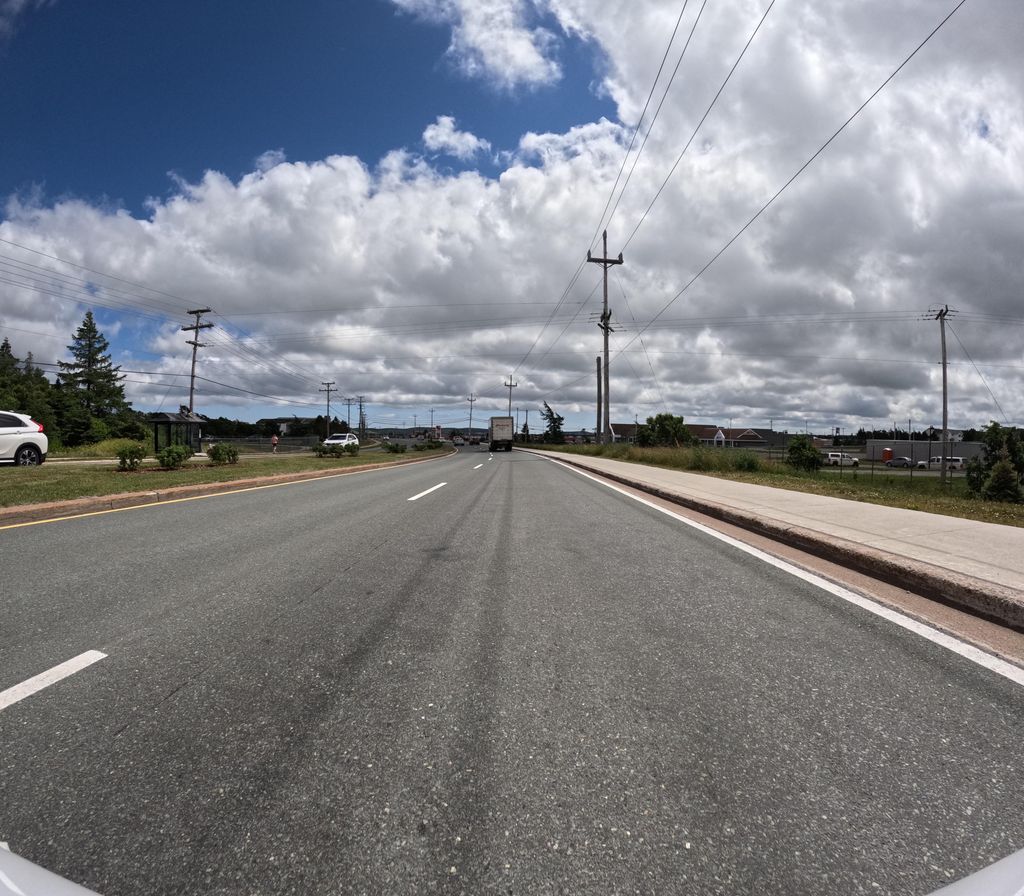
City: st_johns